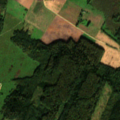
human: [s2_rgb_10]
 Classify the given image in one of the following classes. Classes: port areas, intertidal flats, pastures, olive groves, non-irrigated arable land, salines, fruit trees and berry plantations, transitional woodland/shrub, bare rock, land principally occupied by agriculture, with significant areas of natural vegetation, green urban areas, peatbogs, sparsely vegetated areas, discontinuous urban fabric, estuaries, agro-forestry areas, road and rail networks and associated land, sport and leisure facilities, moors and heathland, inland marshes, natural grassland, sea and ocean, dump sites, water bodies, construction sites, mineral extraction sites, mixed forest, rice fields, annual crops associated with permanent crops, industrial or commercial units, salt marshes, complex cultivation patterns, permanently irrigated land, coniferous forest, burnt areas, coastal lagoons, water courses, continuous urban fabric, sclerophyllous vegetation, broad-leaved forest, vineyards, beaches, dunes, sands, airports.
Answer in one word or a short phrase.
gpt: non-irrigated arable land, broad-leaved forest, mixed forest, transitional woodland/shrub, inland marshes